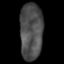
Tissue: prostate
Cell type: Myeloid cells
Senescence score: 0.7447
Nuclear area (px): 1269
Mean DAPI intensity: 77.91